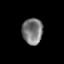
Tissue: skin
Cell type: Epithelial cells
Senescence score: 0.2788
Nuclear area (px): 525
Mean DAPI intensity: 121.147